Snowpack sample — Loveland Pass, Silver Plume, Colorado, USA (1/12/25, 11:40 AM MST)
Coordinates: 39.66, -105.88
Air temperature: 7 °F
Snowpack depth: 140 cm
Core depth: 10 cm
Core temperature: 41 °F
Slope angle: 11°, slope face: 30°
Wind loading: high
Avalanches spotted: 2
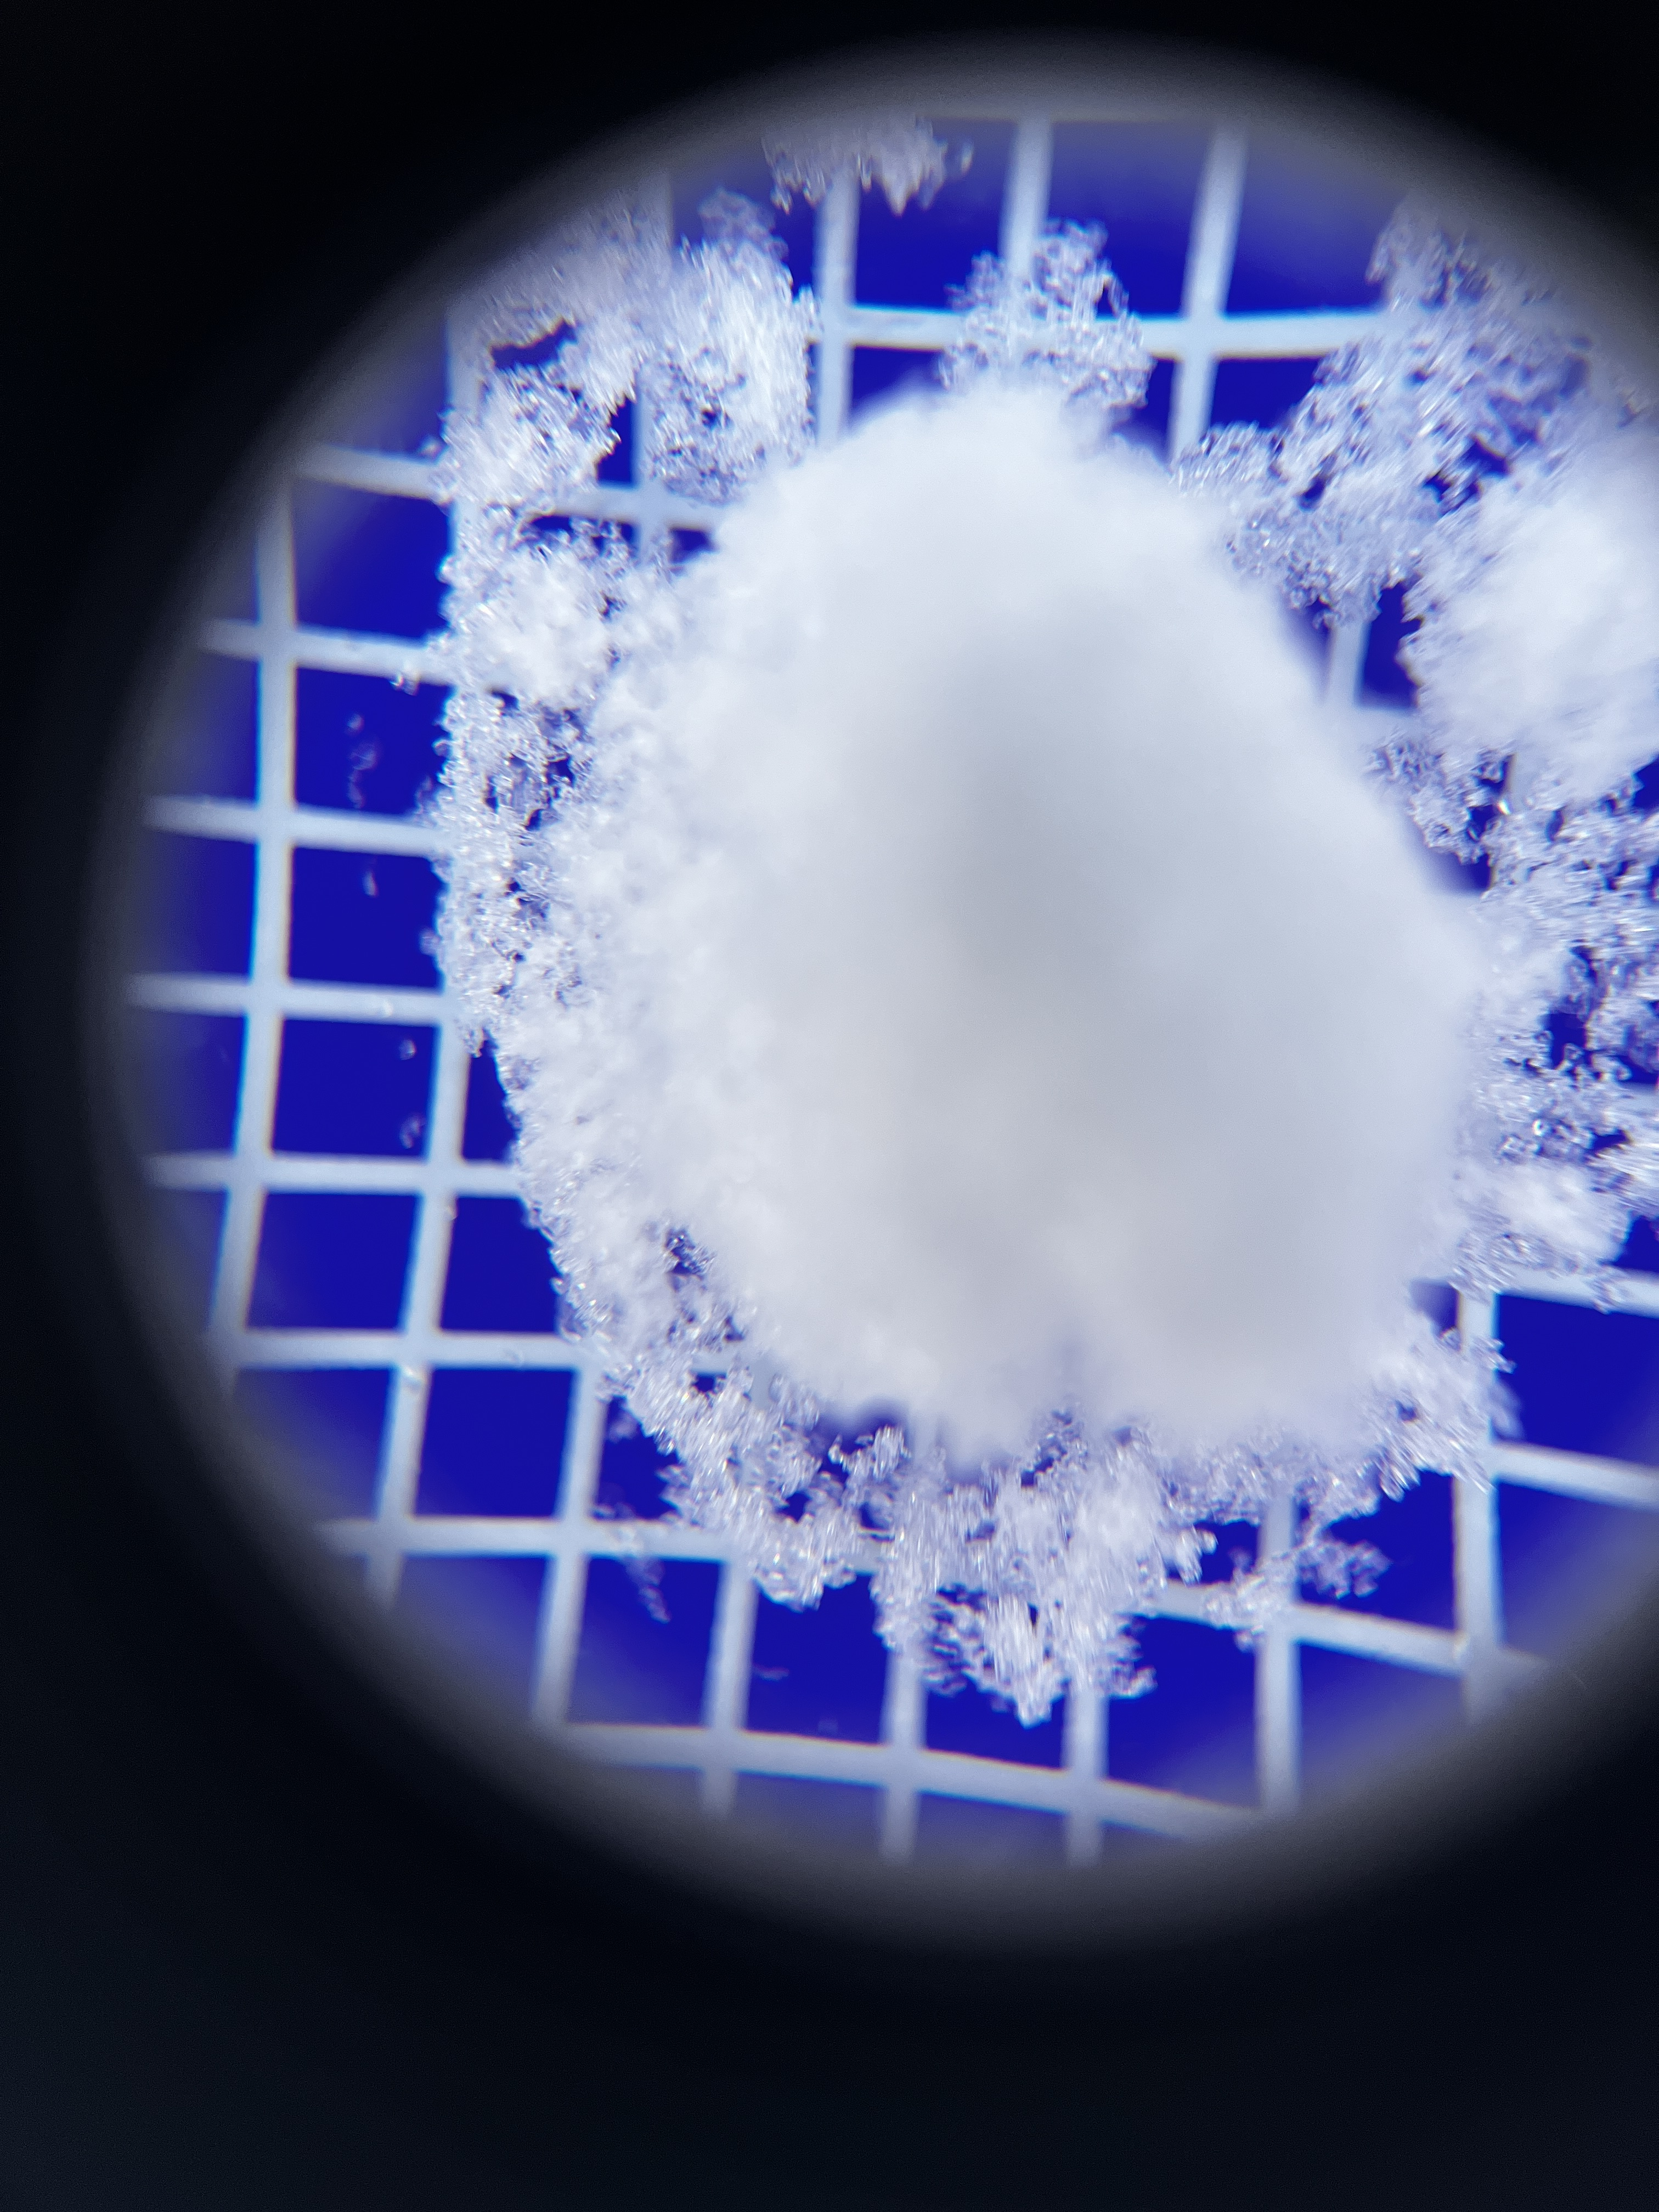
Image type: magnified_profile
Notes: Pilot using slightly modified coring method that took too large segment for snow profile picturing, advised not to use in higher level models. Two avalanche on south face nearby, partially cloudy with light snow in the last 24 hours. Lots of wind loading on eastern features.